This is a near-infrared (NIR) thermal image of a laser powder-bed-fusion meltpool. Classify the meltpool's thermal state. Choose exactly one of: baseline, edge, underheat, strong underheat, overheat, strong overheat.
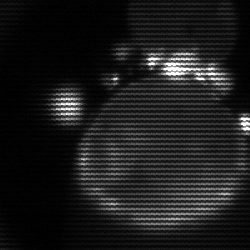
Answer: edge